Interaction volume radius: 5 \u00c5
Interaction volume height: 25 \u00c5
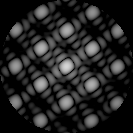
Disorder parameter: 0.05567